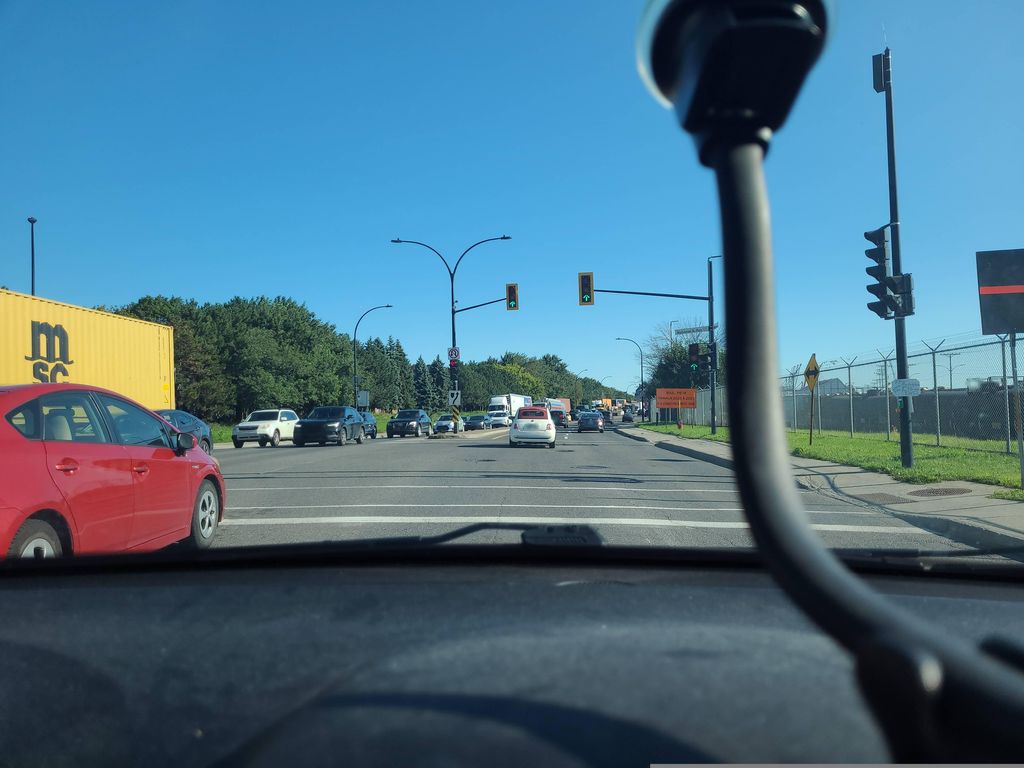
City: montreal